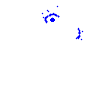
Particle: electron